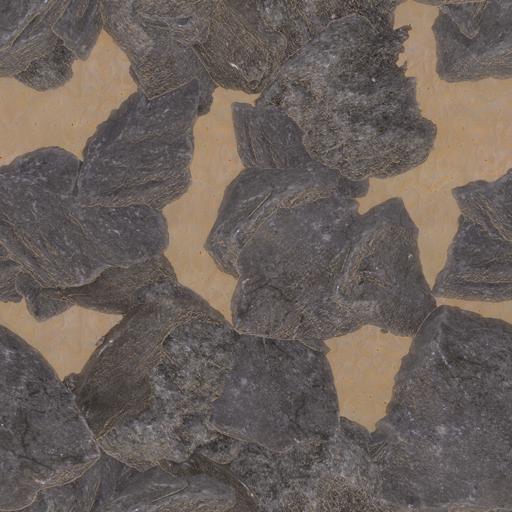
Tags: desert pebbles rocks sand stone